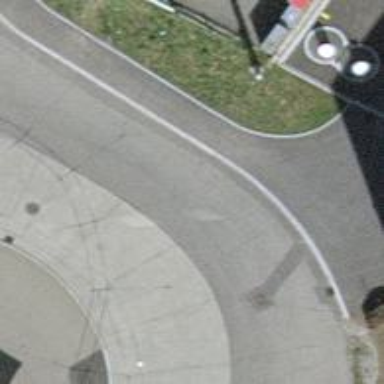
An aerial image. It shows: Service road with asphalt surface and trolley wires.